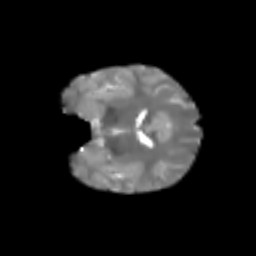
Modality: T2w
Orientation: coronal
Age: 7
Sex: male
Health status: healthy